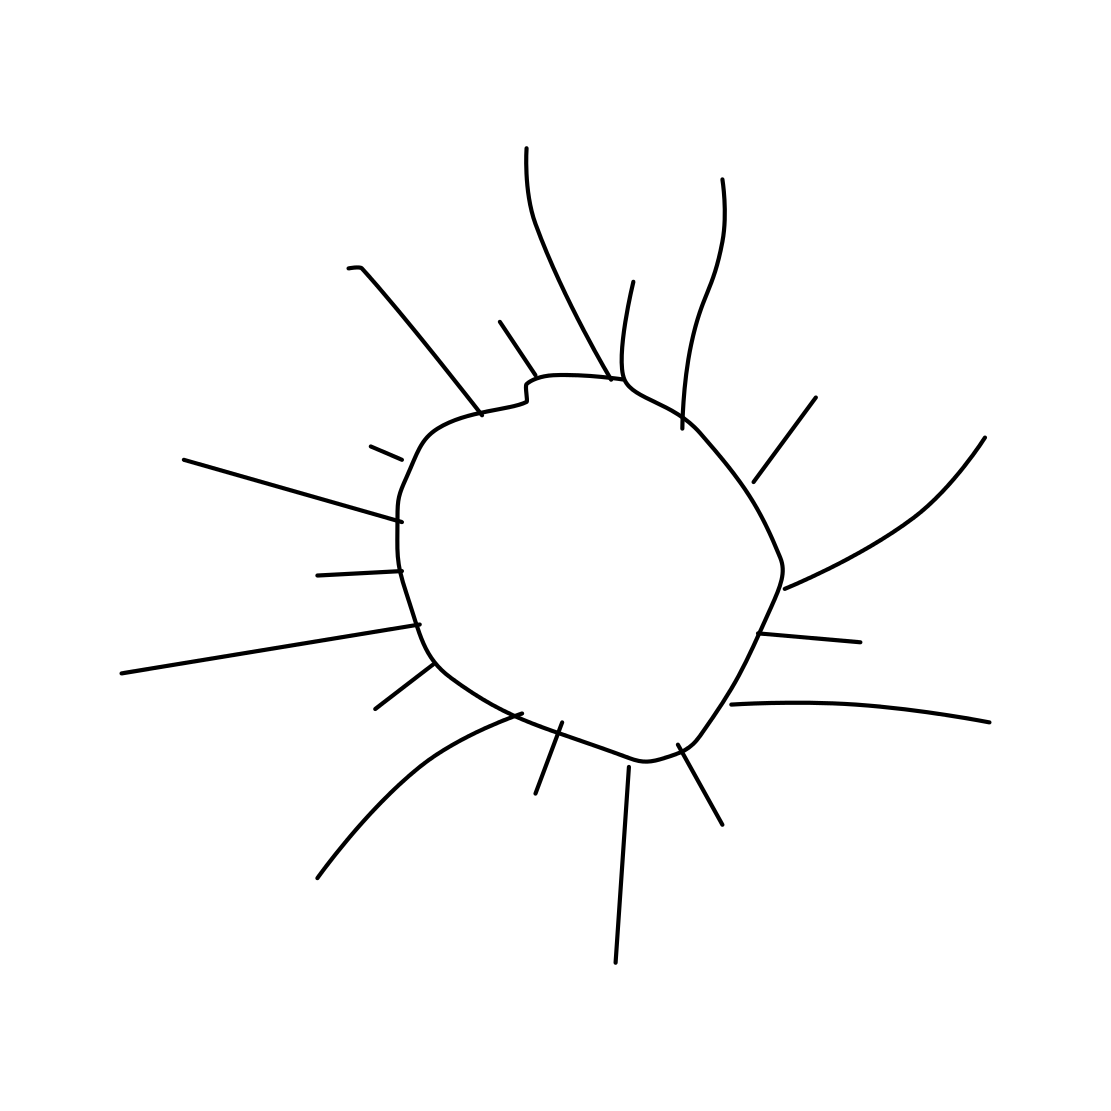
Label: sun